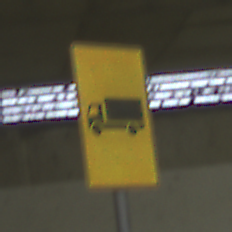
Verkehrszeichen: KFZZulaessigeGesamtmasse3Komma5TOhnePfeilsymbol
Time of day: NotSpecified
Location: Indoor (Special)
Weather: NotSpecified
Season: NotSpecified
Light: Artificial